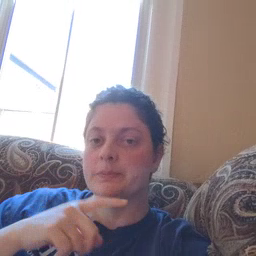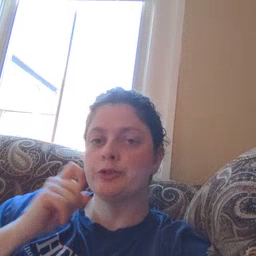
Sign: dryer